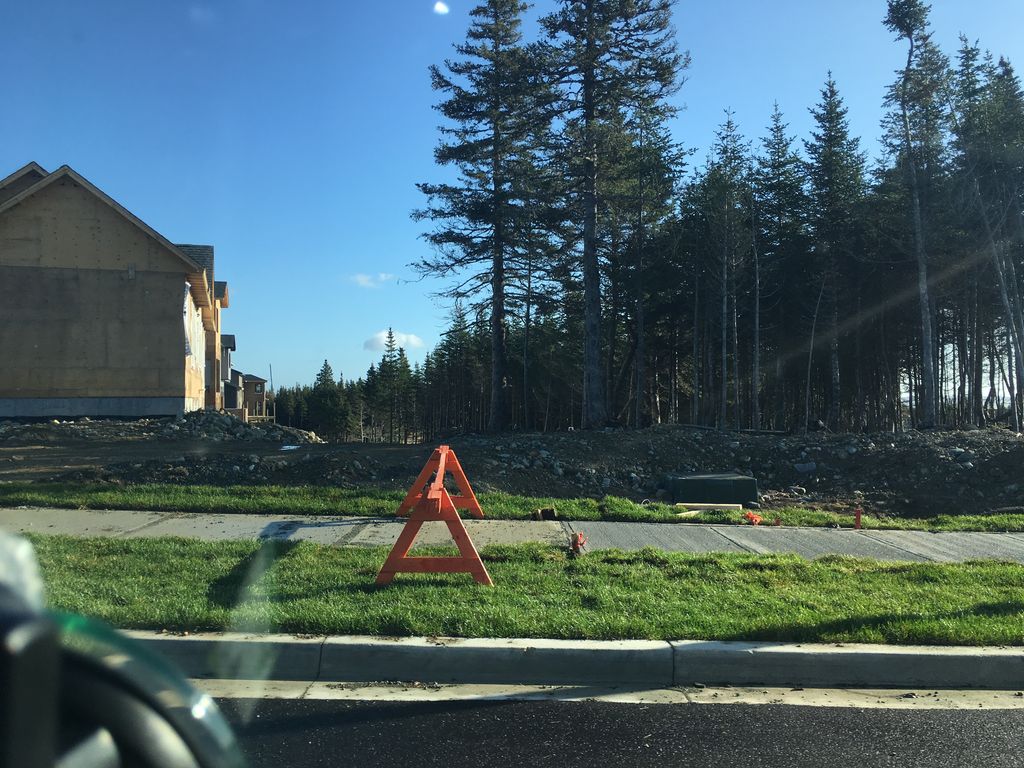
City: st_johns